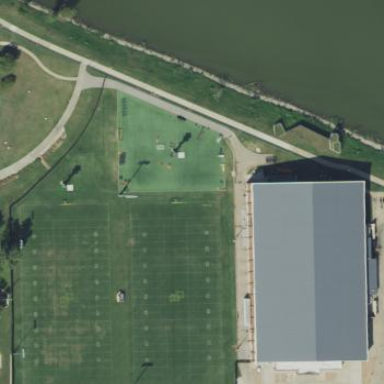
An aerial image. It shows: Sports center on grass surface dedicated to American football.